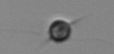
Label: Acanthoica_quattrospina